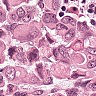
Metastatic tissue present: yes